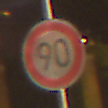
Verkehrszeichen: Geschwindigkeit90
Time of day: Night
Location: Outdoor (Urban)
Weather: Clear
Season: NotSpecified
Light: Artificial